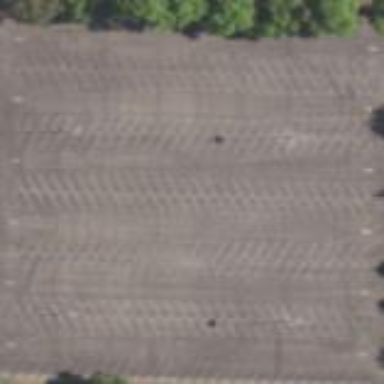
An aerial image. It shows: Parking area.